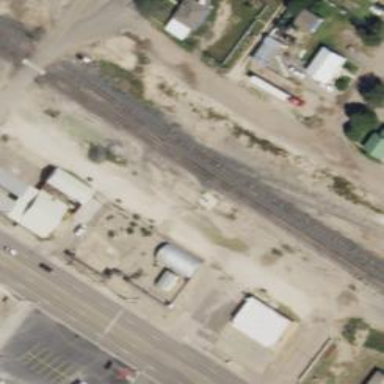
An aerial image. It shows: Railway siding for service.